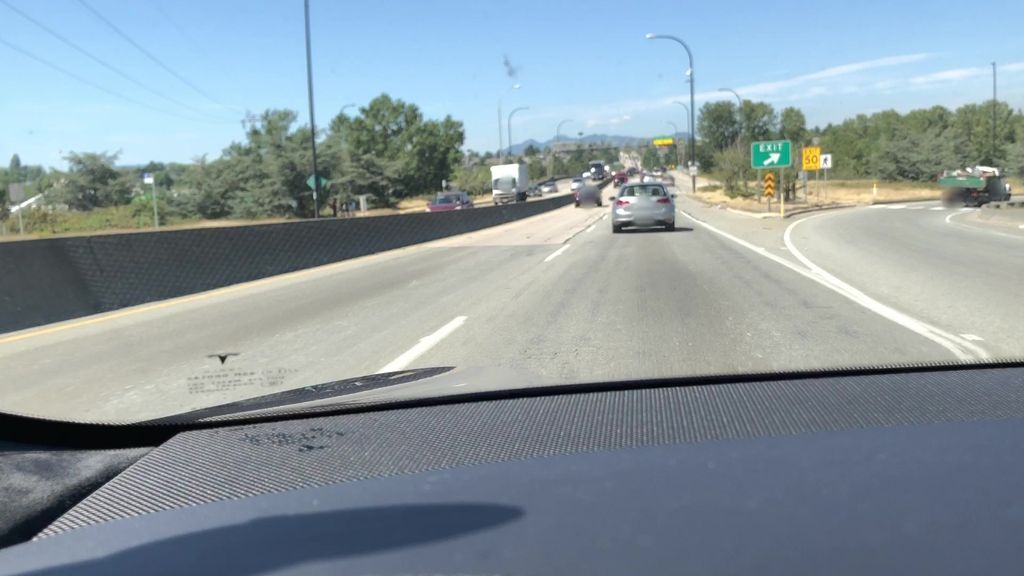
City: vancouver